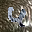
Label: 4